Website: ulta-beauty
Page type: payment
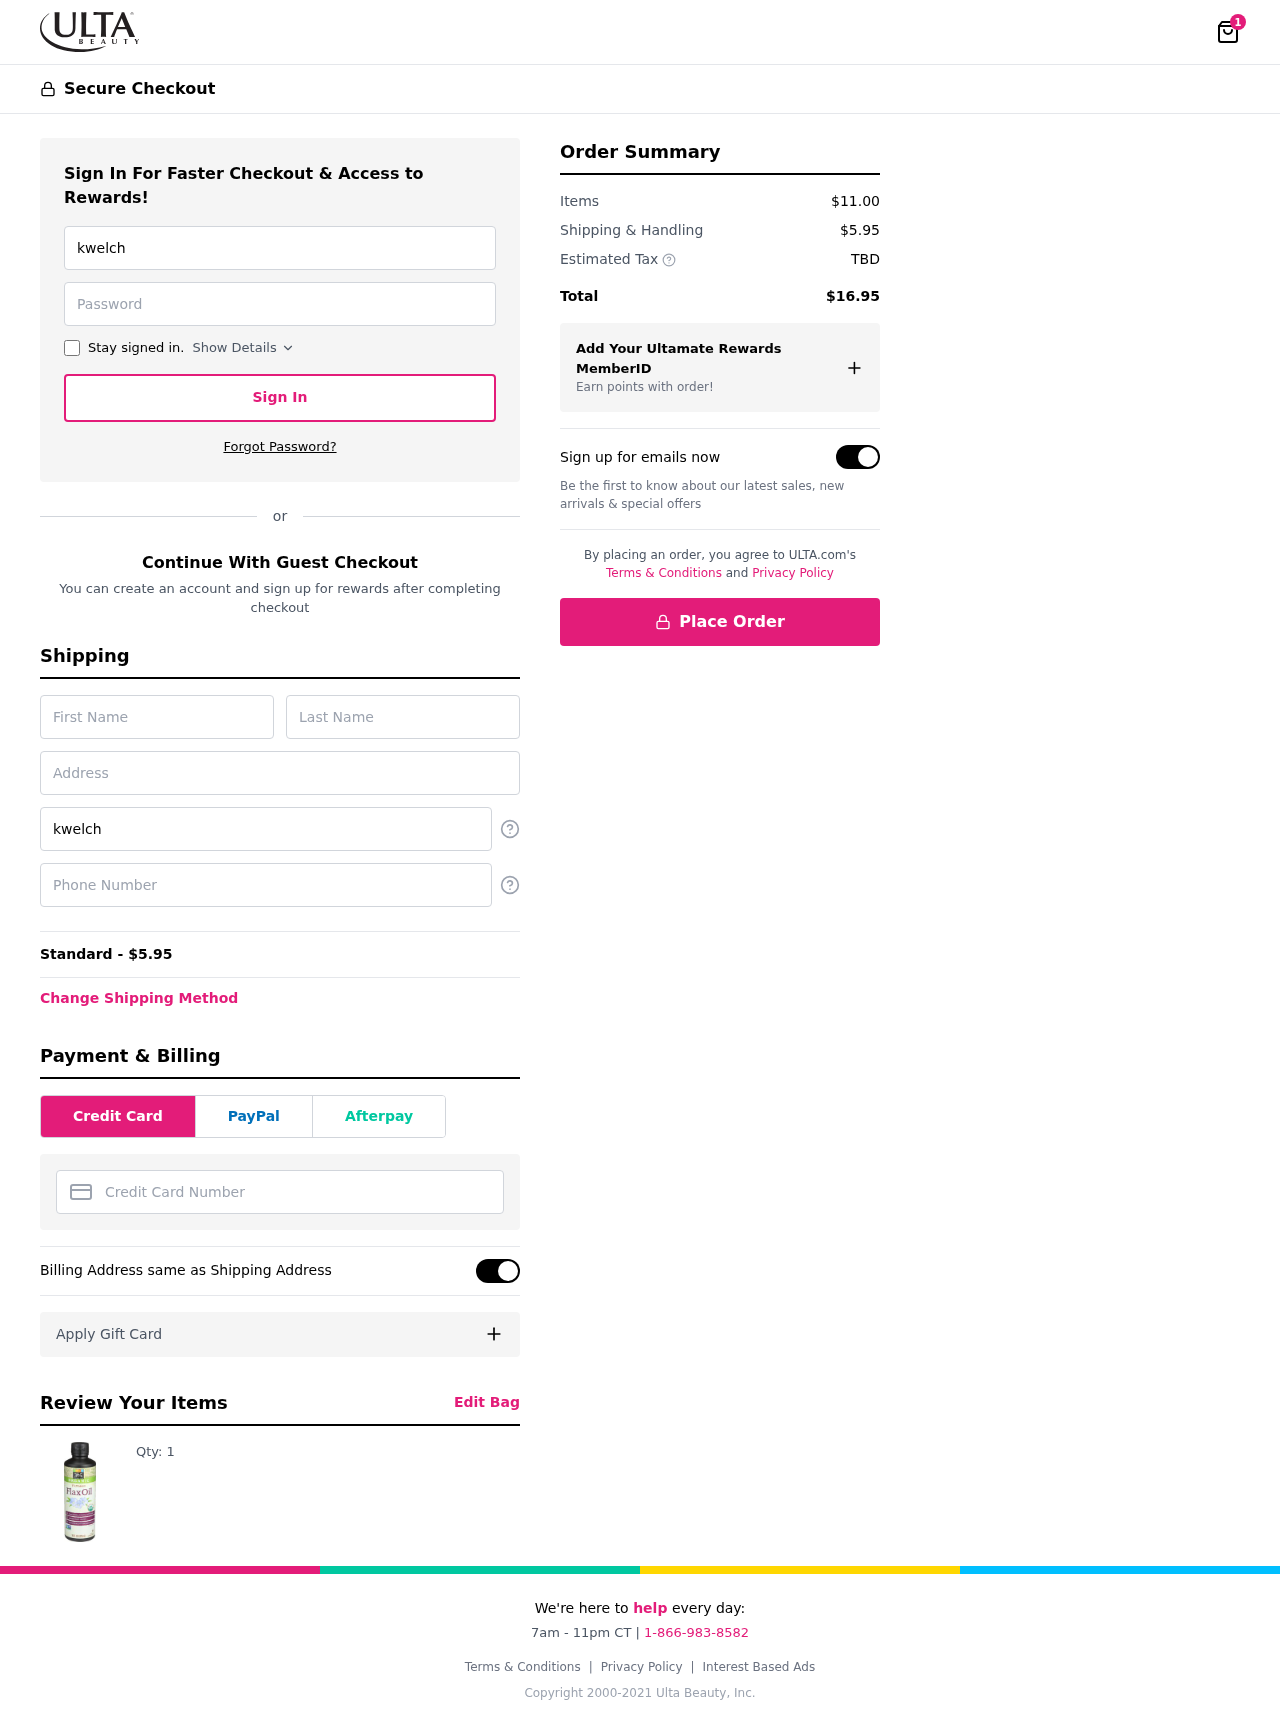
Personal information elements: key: PII_CARD_NUMBER
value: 4597 2350 0657 9240
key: PII_EMAIL
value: kwelch@gmail.com
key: PII_FIRSTNAME
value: Kristina
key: PII_LASTNAME
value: Welch
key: PII_PHONE
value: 6714076163
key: PII_STREET
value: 74862 Victoria Turnpike Suite 203
Product elements: key: PRODUCT1_QUANTITY
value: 1
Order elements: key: ORDER_NUM_ITEMS
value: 1
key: ORDER_SHIPPING_COST
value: $5.95
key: ORDER_SHIPPING_COST
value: Standard - $5.95
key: ORDER_SUBTOTAL
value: $11.00
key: ORDER_TAX
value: TBD
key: ORDER_TOTAL
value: $16.95